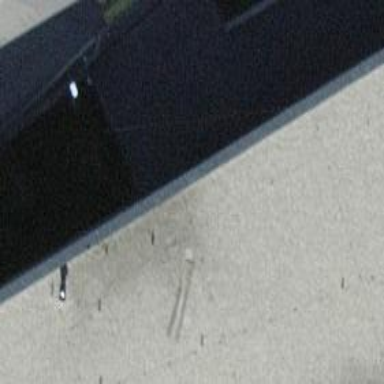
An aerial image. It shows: Surveillance object is present in the image.